Field crop: tomato
Growth stage: 1
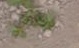
Species: portulaca